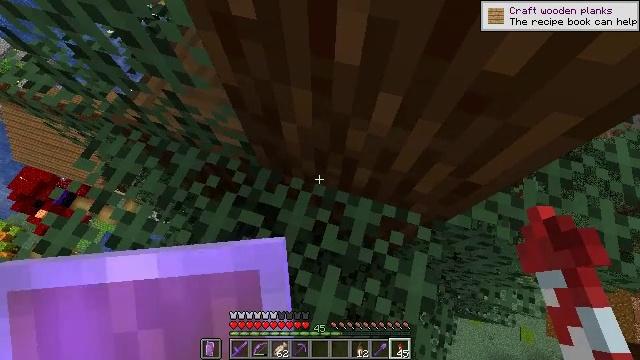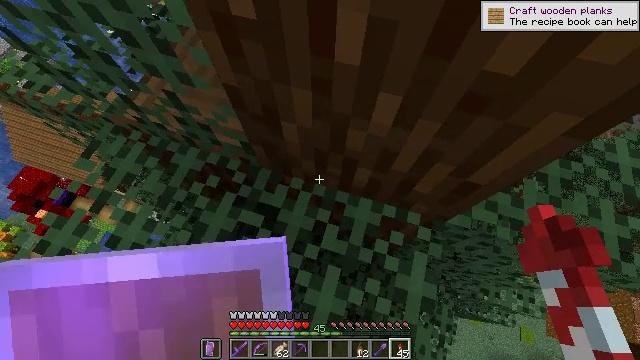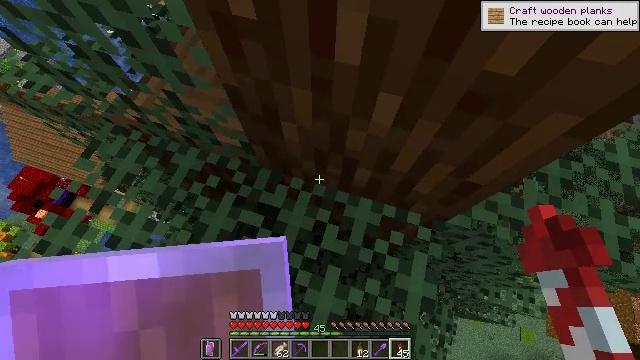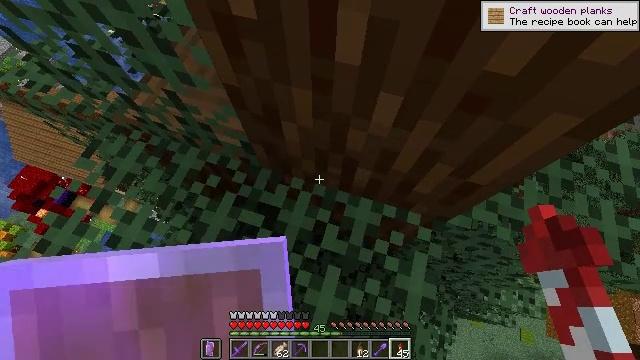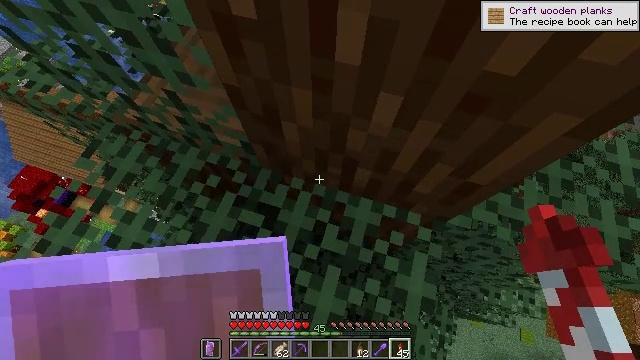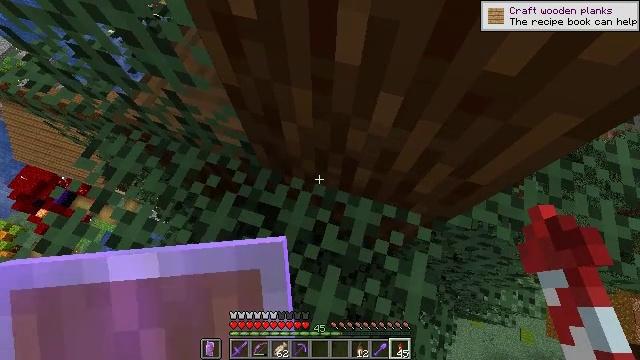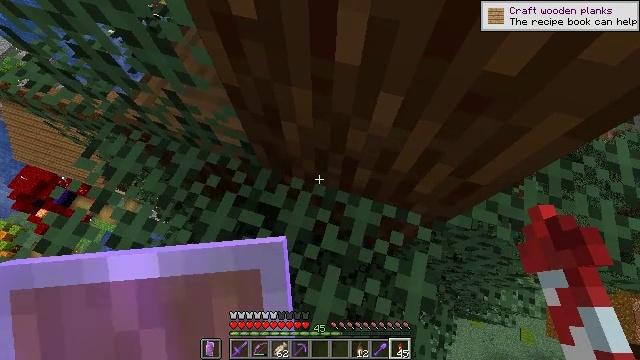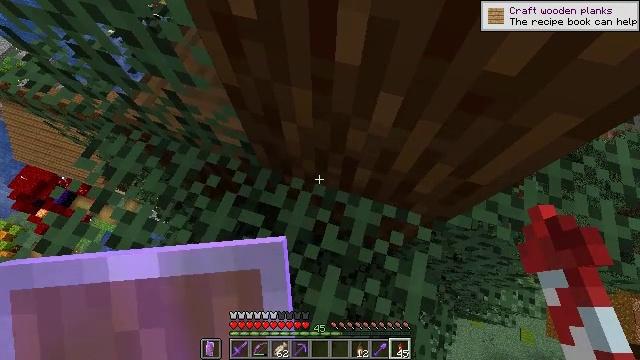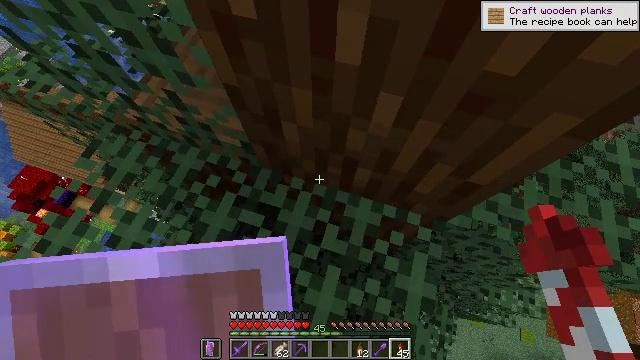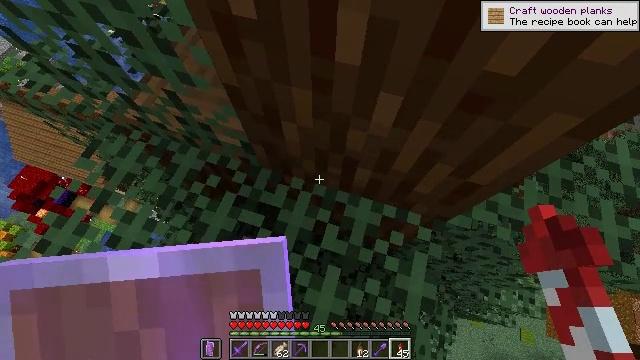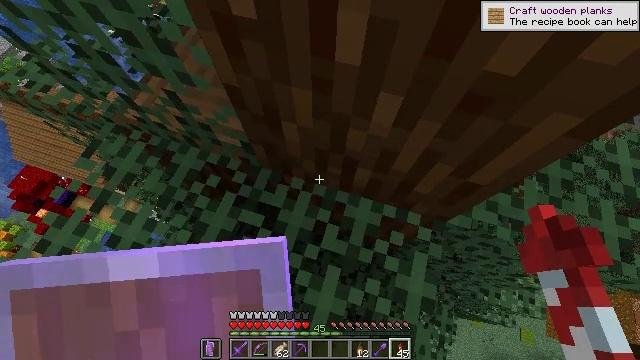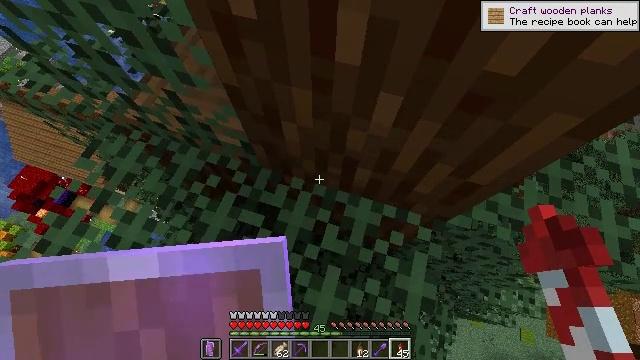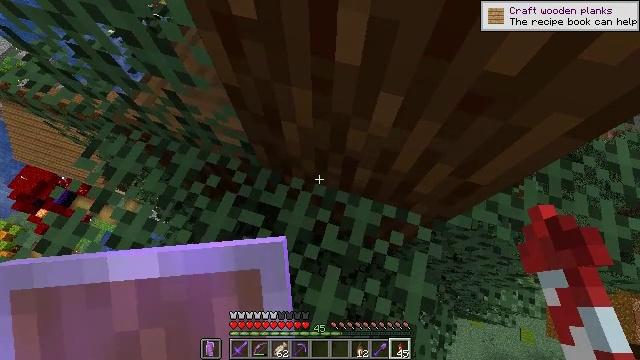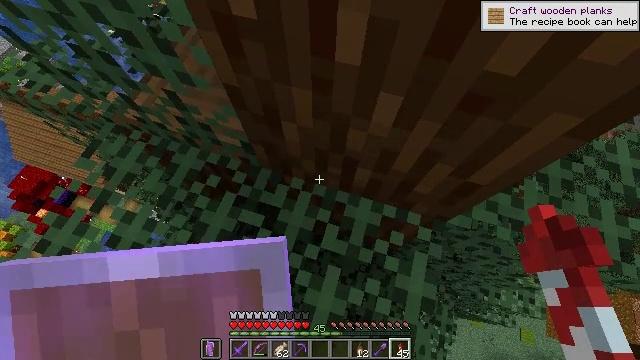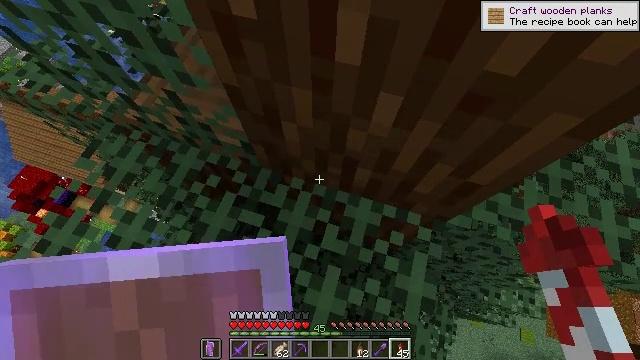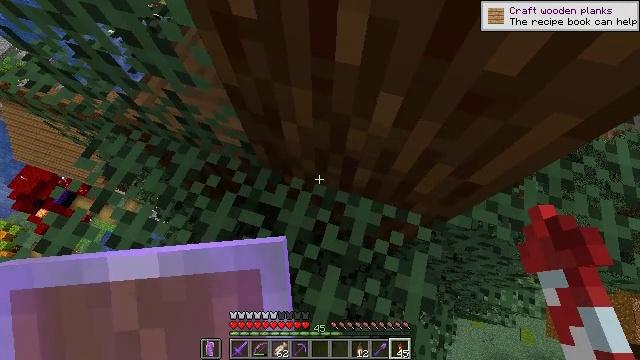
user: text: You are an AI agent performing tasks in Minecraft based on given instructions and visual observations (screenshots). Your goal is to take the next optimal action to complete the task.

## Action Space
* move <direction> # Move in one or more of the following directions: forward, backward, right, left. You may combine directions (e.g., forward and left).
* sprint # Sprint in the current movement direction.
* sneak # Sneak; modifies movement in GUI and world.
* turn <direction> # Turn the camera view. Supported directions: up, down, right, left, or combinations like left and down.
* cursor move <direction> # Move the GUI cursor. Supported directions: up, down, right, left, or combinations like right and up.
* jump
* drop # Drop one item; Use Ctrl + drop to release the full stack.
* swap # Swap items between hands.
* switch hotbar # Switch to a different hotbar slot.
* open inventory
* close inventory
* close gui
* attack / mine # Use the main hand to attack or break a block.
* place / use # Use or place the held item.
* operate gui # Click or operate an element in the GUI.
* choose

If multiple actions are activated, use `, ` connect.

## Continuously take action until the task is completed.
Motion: motion action
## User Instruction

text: Mine spruce leaves from the tree.
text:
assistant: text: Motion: sneak
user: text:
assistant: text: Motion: sneak
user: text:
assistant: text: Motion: sneak
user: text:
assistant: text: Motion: sneak
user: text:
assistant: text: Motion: sneak
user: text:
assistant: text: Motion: sneak
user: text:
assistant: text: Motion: sneak
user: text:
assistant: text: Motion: sneak
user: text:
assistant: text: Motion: sneak
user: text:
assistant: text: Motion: sneak
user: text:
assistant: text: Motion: sneak
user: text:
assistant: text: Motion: sneak
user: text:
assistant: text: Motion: sneak
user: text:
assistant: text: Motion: sneak
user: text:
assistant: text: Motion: sneak
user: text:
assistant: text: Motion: move left, sneak
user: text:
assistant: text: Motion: move left, sneak
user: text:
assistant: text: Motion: move left, sneak
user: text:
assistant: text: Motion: move left, sneak, turn right and up
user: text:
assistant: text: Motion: move left, sneak, turn right and up
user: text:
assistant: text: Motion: move left, sneak, turn right and up
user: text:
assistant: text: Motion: move left, sneak, turn right and up
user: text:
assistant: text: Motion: move left, sneak, turn up
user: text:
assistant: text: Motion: move left, sneak
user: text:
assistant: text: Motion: move left, sneak
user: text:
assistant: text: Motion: move left, sneak, turn right
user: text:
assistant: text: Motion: sneak
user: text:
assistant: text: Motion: sneak
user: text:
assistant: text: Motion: sneak
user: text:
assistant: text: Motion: sneak